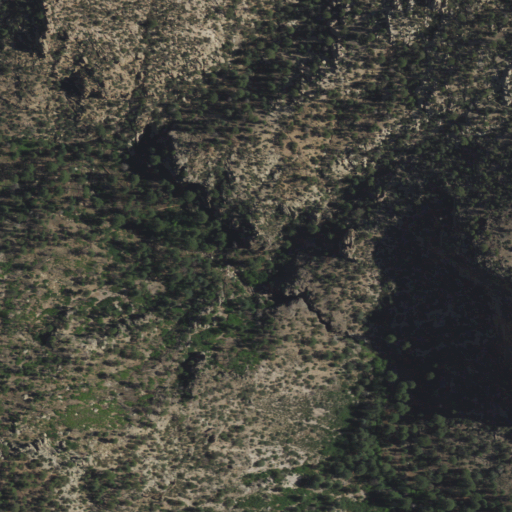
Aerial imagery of cliff(s) in New Mexico named Bear Jump containing evergreen forest, shrub, and grassland